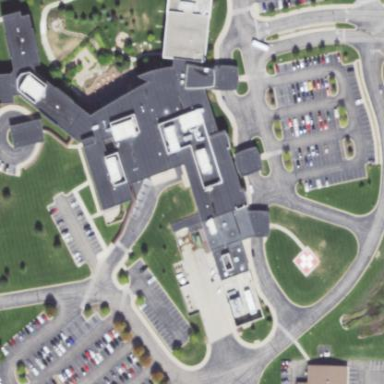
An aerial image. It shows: Hospital providing healthcare services.